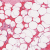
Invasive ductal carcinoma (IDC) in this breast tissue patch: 0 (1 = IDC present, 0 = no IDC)